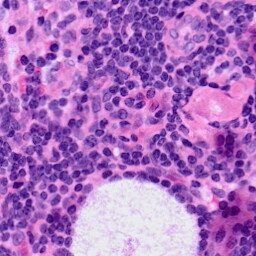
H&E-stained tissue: LymphNode